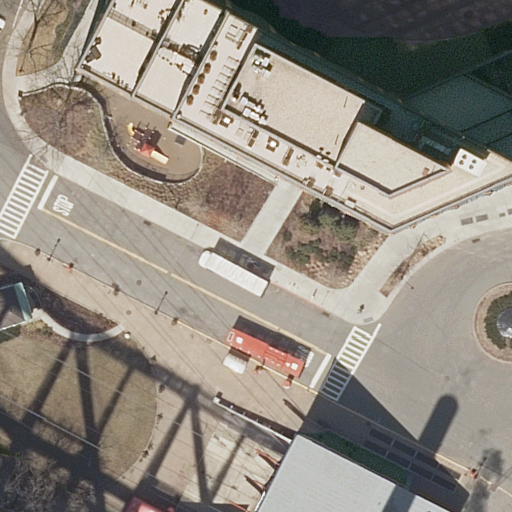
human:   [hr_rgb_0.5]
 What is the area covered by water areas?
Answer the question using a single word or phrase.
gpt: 0m2

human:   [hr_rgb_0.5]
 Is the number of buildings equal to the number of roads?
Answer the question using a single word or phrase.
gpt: yes

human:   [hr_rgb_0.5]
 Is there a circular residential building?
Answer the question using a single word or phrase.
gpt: no

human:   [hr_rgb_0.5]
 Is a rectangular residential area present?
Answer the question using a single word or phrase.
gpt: yes

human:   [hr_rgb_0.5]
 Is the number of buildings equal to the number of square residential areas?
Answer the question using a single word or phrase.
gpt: no

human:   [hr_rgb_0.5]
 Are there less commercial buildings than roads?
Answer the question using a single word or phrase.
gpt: yes

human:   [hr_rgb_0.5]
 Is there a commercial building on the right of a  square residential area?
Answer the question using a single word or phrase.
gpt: no

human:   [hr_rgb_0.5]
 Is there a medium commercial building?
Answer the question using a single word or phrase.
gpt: no

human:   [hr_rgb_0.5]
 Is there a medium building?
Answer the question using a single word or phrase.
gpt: yes

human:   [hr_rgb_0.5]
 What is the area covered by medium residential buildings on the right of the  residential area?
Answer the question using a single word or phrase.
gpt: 0m2

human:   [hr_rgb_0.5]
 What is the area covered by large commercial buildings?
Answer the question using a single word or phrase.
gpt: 0m2

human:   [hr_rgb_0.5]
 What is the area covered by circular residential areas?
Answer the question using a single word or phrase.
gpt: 0m2

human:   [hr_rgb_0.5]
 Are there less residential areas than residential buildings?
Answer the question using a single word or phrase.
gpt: yes

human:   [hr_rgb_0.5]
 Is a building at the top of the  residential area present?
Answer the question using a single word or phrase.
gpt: yes

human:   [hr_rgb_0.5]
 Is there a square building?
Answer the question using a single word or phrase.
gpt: no

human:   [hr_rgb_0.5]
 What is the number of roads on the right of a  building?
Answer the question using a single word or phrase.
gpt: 3

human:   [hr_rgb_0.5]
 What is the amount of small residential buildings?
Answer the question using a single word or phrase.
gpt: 1

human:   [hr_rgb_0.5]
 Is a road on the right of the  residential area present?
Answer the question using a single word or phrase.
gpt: no

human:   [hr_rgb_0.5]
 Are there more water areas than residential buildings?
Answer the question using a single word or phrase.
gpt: no

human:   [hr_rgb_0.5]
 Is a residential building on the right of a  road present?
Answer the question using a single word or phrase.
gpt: yes

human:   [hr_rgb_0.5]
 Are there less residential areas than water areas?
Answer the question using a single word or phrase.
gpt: no

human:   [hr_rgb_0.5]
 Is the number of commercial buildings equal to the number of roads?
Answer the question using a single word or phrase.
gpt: no

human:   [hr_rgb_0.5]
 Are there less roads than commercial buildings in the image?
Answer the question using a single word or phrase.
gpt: no

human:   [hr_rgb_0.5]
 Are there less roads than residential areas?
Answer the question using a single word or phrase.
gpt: no

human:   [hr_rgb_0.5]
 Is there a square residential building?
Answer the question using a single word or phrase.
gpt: no

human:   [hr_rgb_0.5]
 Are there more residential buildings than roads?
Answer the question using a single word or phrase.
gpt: no

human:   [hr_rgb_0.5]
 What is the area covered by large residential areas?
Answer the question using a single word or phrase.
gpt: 10623m2

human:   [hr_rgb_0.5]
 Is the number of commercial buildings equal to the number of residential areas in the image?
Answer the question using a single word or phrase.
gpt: no

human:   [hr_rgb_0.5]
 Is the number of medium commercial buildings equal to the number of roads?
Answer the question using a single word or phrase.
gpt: no

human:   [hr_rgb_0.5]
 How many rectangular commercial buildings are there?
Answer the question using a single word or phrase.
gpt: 0

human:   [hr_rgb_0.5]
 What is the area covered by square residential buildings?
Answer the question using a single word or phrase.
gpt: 0m2

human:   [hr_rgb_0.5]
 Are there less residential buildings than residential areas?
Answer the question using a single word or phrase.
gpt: no

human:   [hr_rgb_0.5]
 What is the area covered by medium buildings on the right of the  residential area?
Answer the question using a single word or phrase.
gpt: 0m2

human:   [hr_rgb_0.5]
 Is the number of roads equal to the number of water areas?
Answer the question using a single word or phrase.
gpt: no

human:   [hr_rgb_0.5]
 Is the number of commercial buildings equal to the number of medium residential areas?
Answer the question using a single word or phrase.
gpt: yes

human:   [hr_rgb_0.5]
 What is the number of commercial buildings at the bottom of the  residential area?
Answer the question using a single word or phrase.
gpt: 0